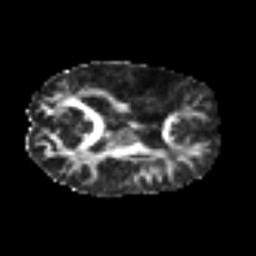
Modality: FA
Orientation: axial
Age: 47
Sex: female
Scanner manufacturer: siemens
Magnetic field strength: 3 T
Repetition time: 6.1 s
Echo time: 0.101 s